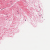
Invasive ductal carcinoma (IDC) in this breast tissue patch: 0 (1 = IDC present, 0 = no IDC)